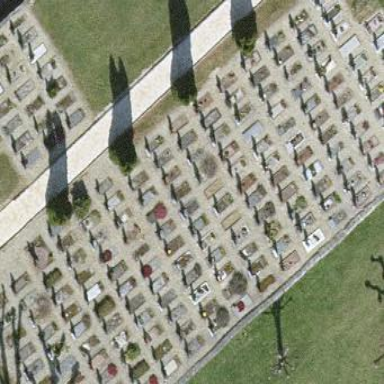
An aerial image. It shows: Cemetery.